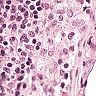
Metastatic tissue present: no